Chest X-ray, PA view. Patient: 48 years old, sex M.
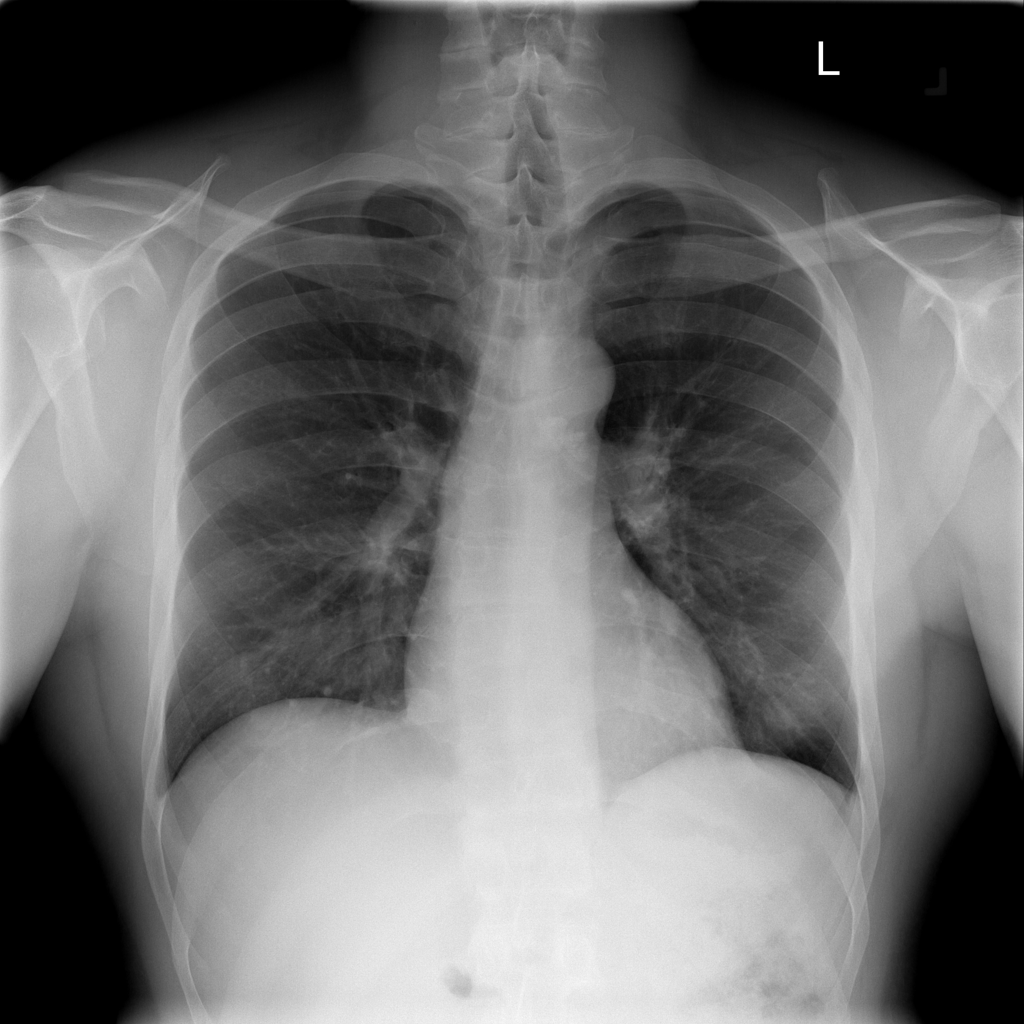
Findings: Infiltration